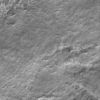
Label: not_dusty